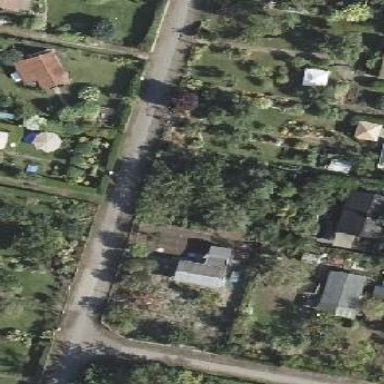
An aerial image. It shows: Plot in the allotments.